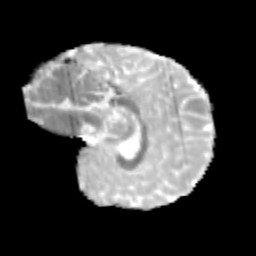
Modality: MD
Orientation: sagittal
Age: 12
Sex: female
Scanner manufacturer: siemens
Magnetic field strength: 3 T
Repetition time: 3.8 s
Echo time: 0.07 s